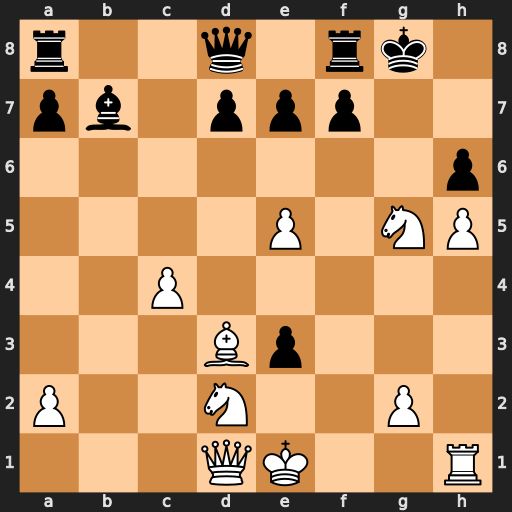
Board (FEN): r2q1rk1/pb1ppp2/7p/4P1NP/2P5/3Bp3/P2N2P1/3QK2R
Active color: w
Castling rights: K
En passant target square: -
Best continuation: Qg4 f5 exf6